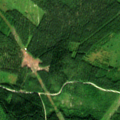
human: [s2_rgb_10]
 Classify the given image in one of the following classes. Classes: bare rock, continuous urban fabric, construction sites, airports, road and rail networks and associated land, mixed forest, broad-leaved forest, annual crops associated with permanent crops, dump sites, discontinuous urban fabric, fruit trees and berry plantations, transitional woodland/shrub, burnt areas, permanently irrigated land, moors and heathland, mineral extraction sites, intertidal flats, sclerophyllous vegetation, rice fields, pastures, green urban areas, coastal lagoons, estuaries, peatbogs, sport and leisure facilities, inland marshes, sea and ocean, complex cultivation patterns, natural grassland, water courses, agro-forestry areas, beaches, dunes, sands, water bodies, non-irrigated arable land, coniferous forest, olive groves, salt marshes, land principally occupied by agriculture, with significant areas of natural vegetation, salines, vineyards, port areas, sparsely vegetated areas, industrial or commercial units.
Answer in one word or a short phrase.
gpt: coniferous forest, mixed forest, transitional woodland/shrub